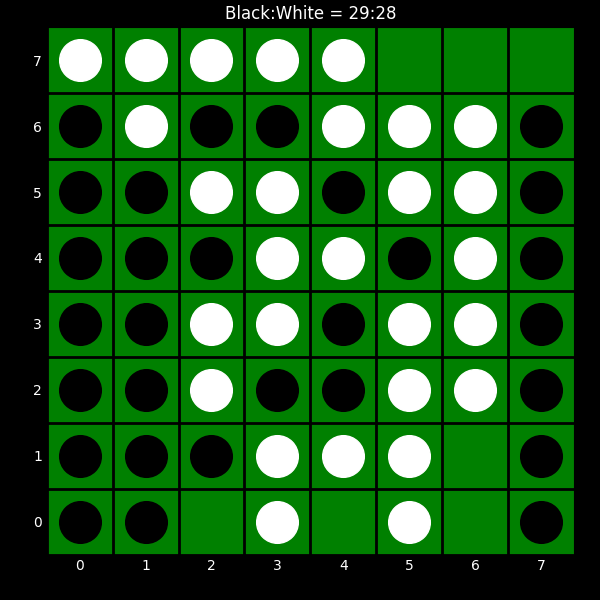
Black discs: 29
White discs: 28